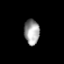
Tissue: prostate
Cell type: Fibroblasts
Senescence score: 0.6959
Nuclear area (px): 378
Mean DAPI intensity: 157.402